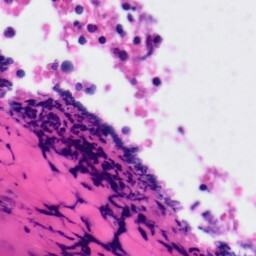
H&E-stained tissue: Tonsil